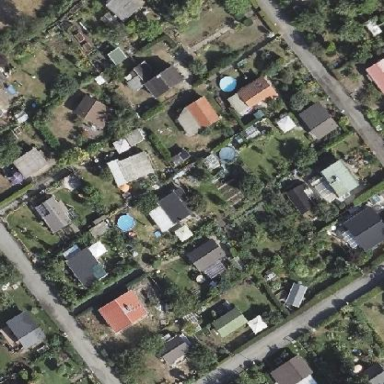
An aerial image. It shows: Plot within allotments.